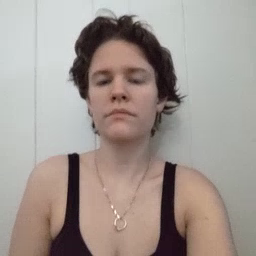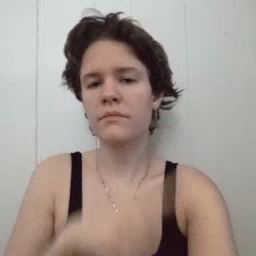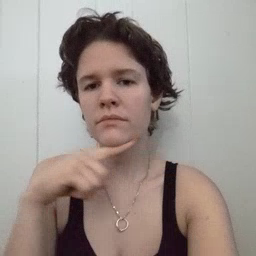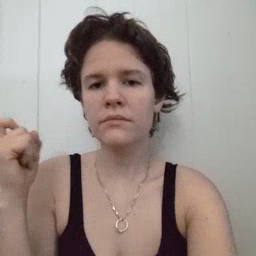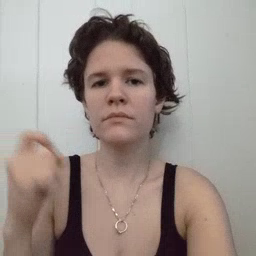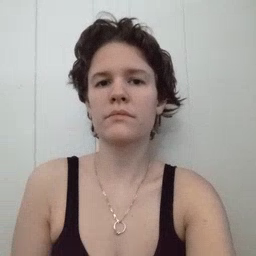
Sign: dry